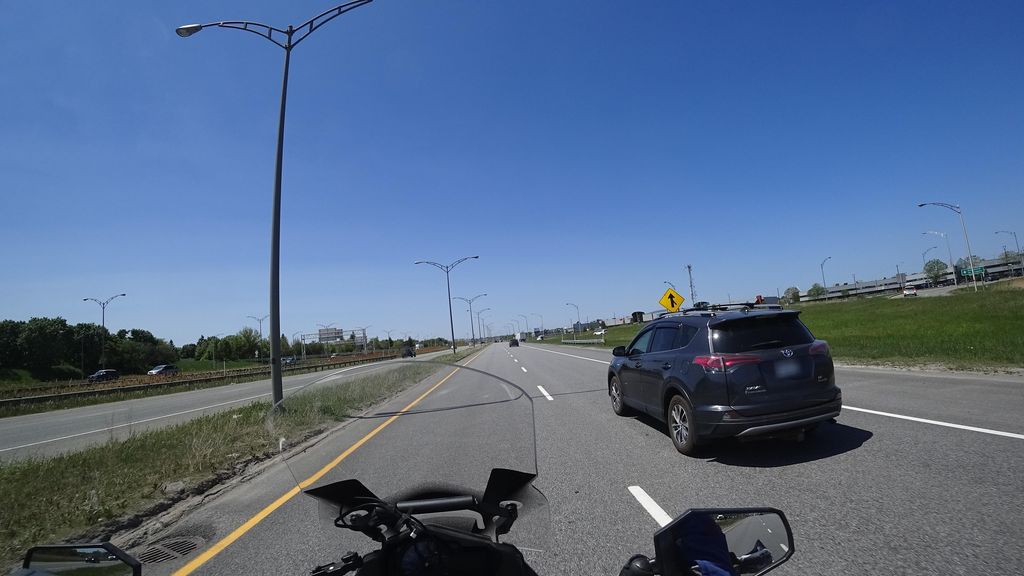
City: quebec_city